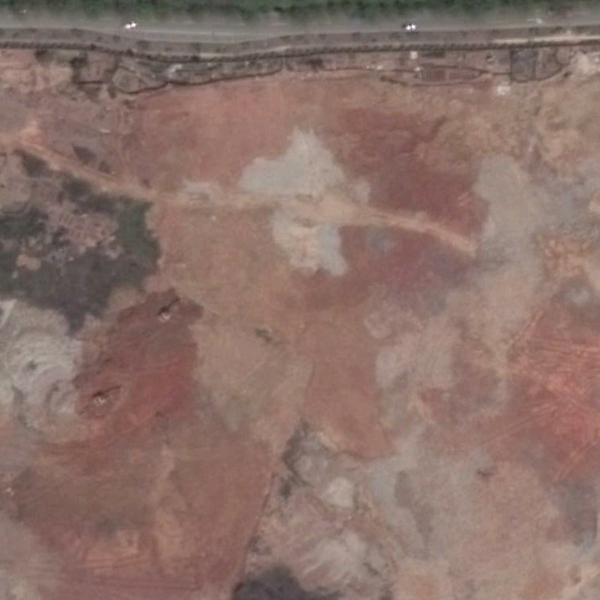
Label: BareLand